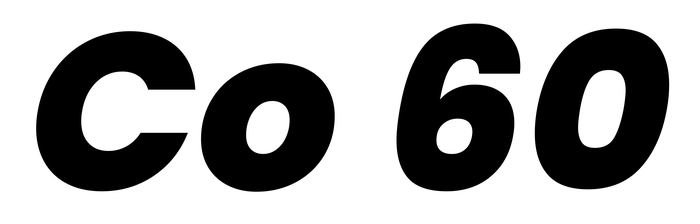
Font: Poppins-ExtraBoldItalic